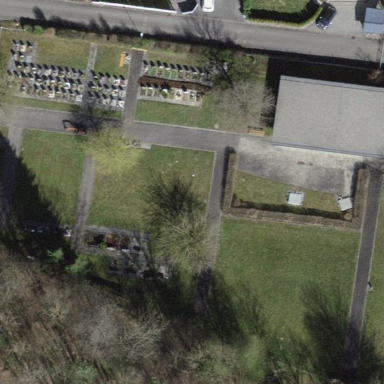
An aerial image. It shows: Cemetery.